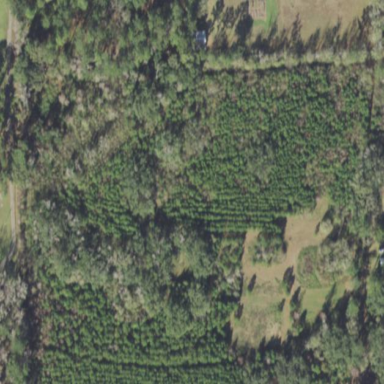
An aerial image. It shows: Mixed leaf woodland.